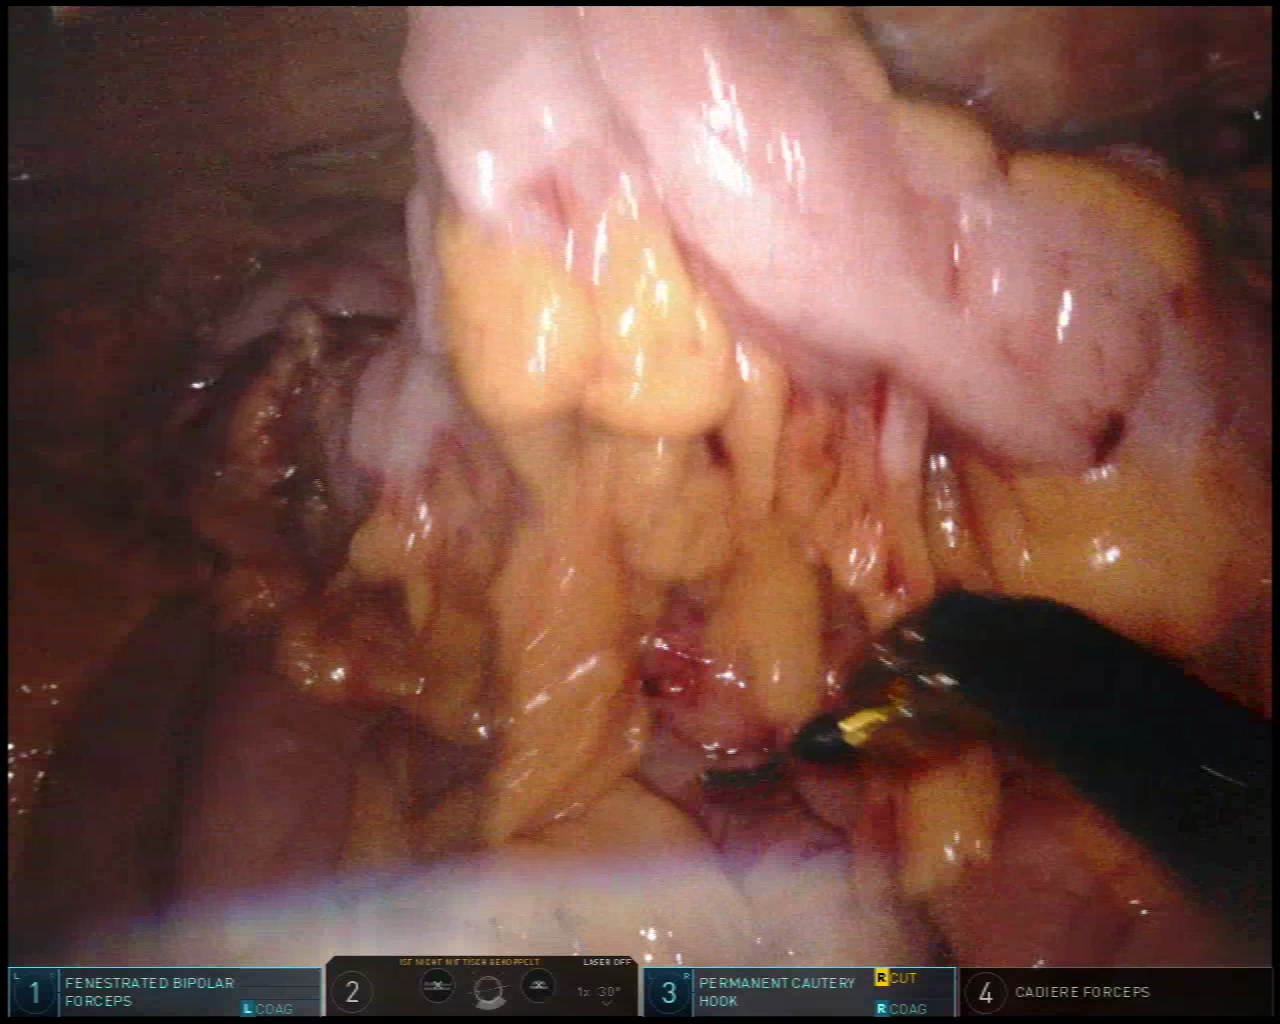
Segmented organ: colon
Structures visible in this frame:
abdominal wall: yes
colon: yes
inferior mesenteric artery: no
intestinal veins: no
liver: no
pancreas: no
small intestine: no
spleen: no
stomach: no
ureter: no
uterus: no
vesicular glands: no